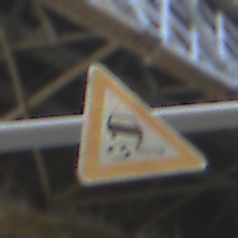
Verkehrszeichen: SchleuderOderRutschgefahr
Umgebung: Outdoor, Urban
Tageszeit: Midday
Wetter: Clear
Licht: Natural
Jahreszeit: NotSpecified
Kontrast: LowContrast